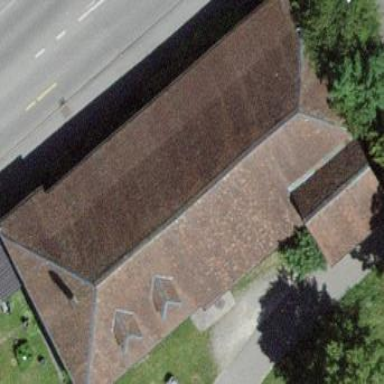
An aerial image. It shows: Building with half-hipped roof made of roof tiles.